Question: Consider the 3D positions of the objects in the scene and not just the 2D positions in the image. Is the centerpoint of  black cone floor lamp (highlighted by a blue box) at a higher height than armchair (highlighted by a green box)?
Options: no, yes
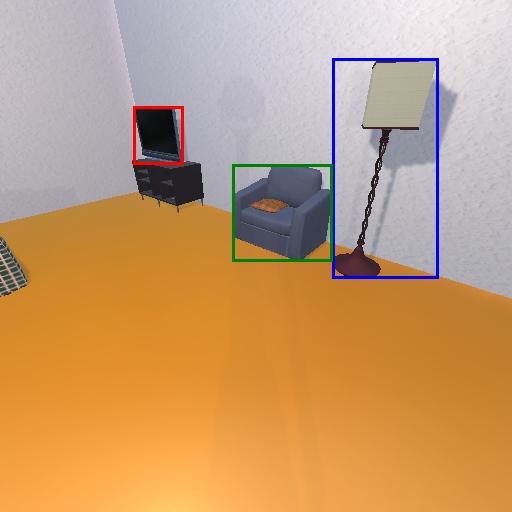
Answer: no